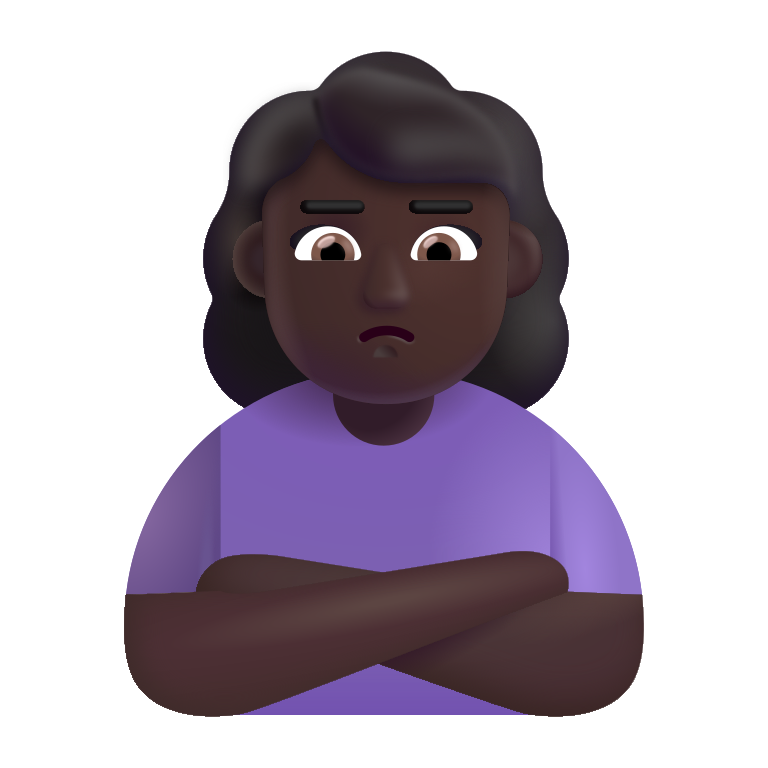
woman pouting color dark